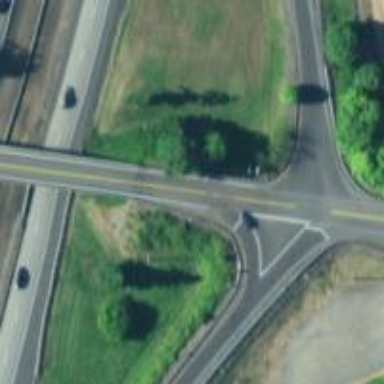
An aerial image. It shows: Road with stop sign.